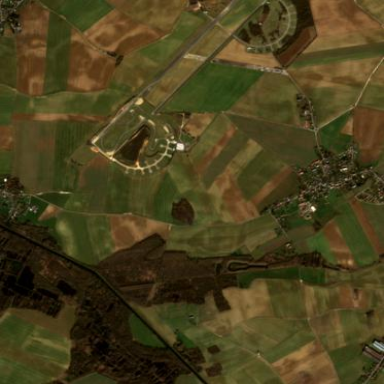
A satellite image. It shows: Sports center specializing in motorsports.